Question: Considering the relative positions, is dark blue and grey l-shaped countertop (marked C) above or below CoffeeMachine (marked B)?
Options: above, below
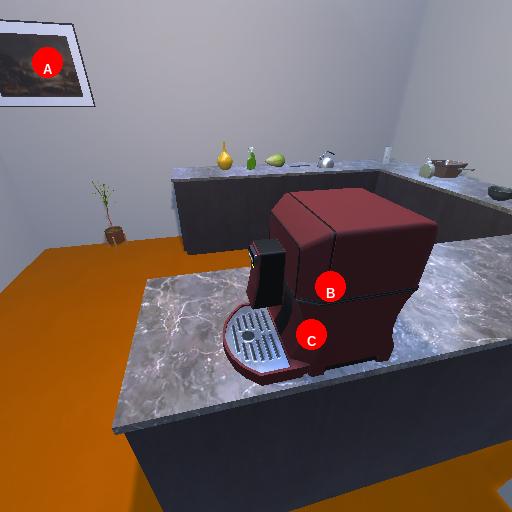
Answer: above